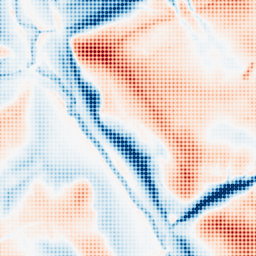
Category: multiscale
Decomposition family: dog_multiscale
Decomposition parameters: sigma_ratio: 2
n_scales: 5
base_sigma: 0.5
Upsampling method: sinc_blackman
Upsampling parameters: scale: 8
kernel_size: 8
Upsampling scale: 8